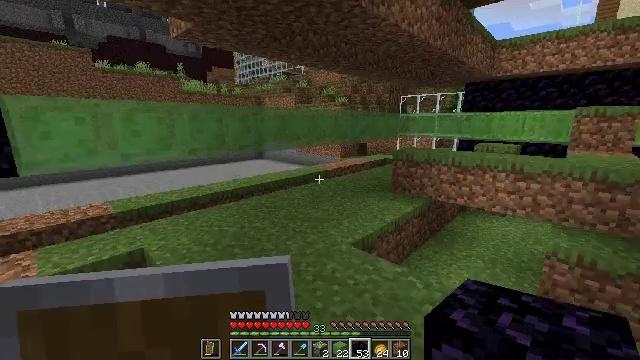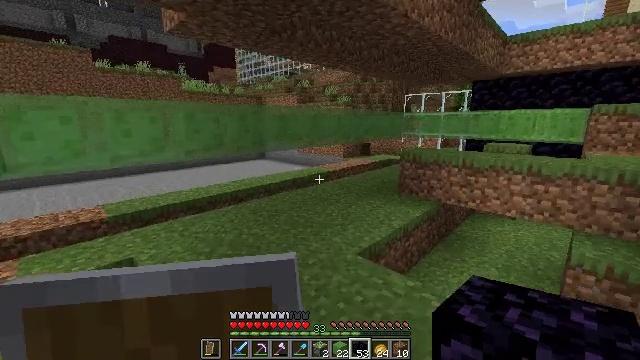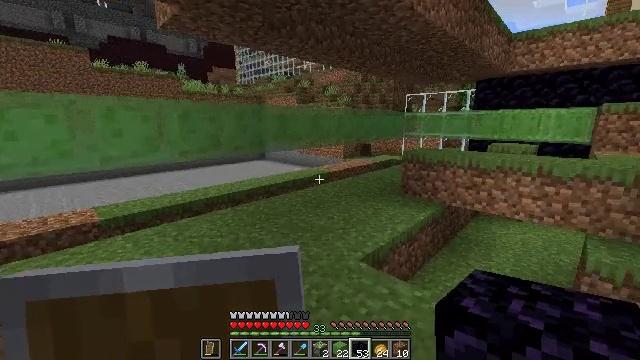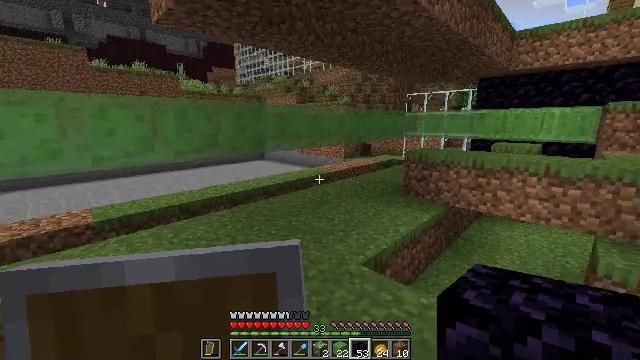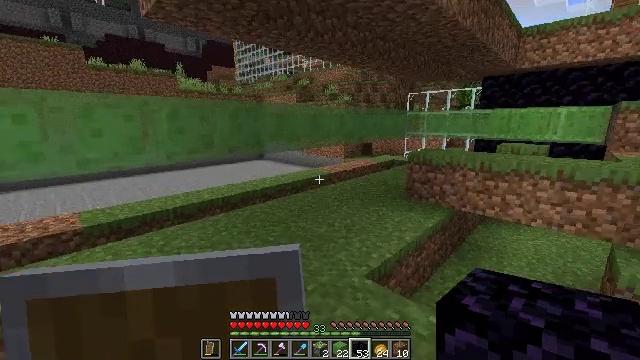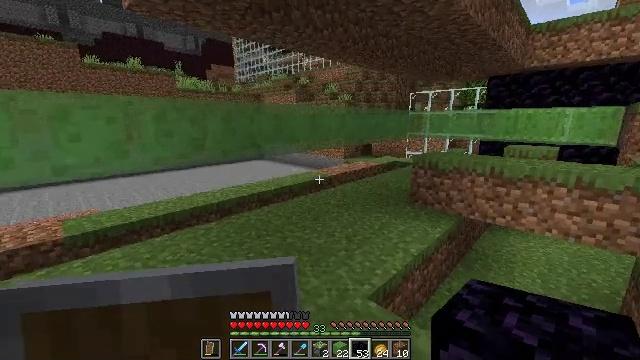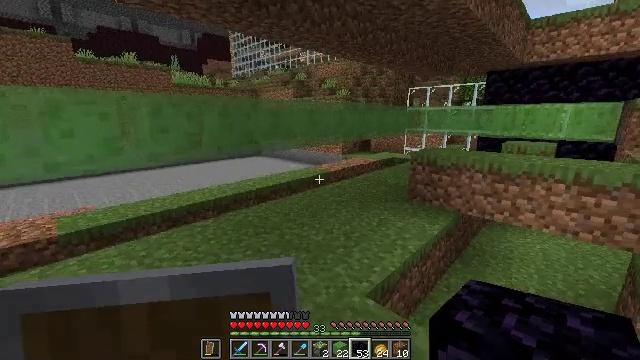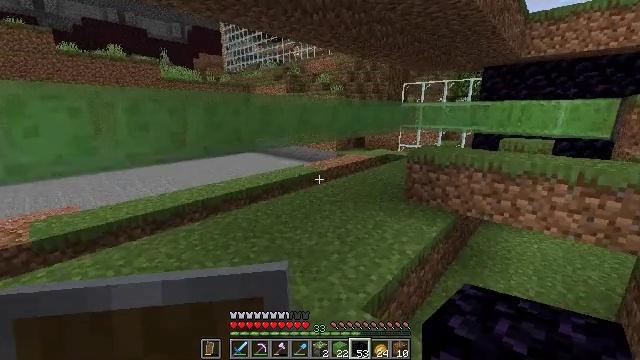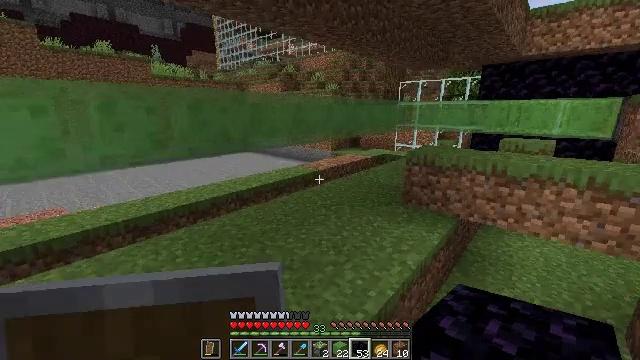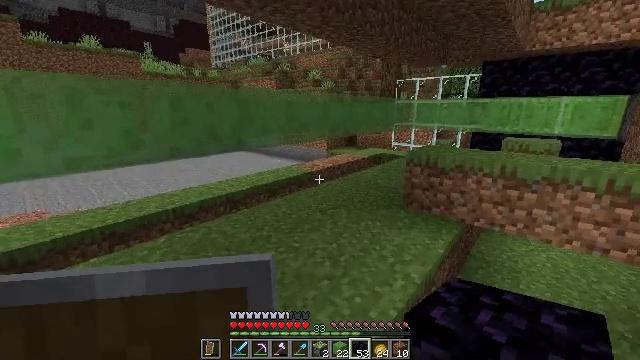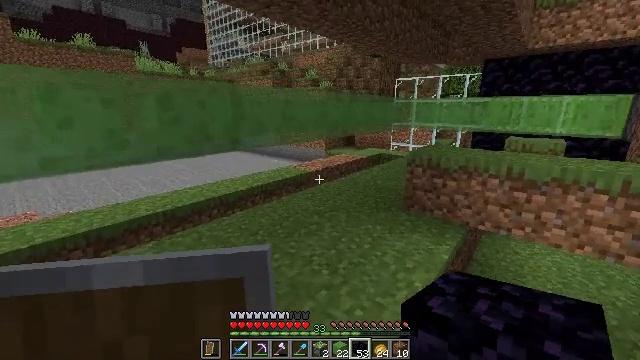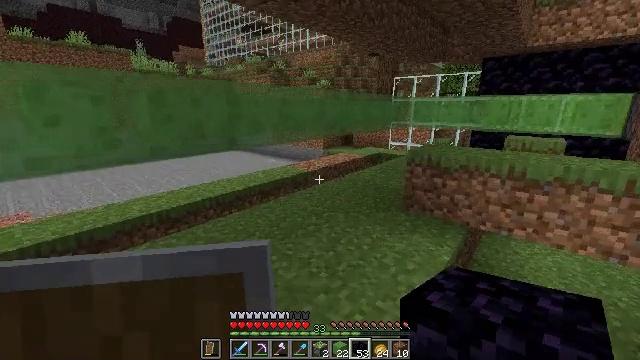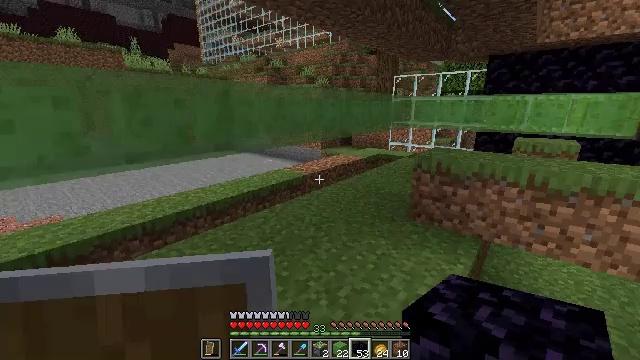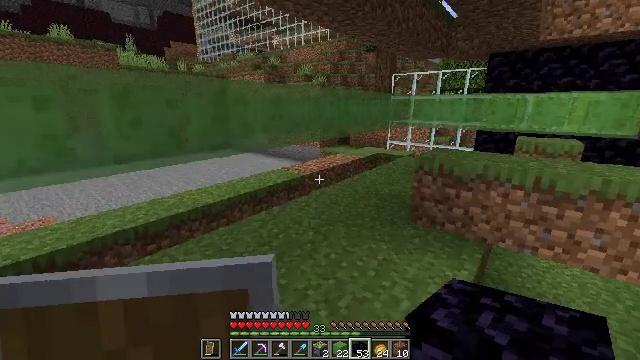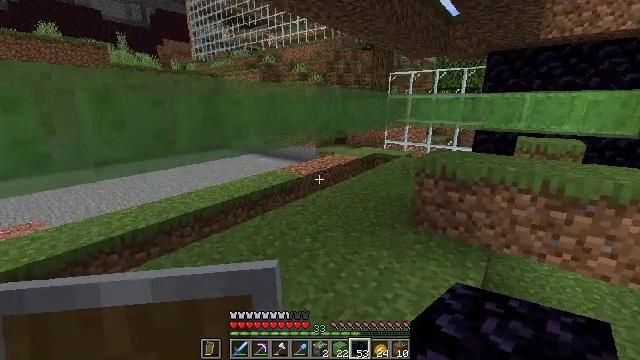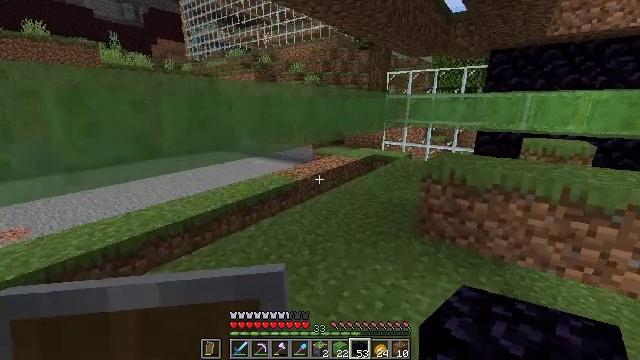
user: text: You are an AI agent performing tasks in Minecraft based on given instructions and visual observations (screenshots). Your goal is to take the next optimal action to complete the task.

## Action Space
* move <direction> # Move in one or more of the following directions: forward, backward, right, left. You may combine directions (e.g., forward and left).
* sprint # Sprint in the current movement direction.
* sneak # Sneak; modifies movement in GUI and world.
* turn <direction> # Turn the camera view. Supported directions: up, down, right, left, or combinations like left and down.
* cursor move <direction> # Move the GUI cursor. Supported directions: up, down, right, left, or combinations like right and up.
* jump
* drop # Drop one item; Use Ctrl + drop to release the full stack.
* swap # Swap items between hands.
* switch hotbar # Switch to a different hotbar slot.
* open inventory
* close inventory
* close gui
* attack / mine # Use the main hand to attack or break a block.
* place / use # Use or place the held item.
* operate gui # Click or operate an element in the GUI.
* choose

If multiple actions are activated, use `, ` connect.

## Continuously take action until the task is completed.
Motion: motion action
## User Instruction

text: Attack the slime block to pick it up.
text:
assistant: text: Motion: move forward
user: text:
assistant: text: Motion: move forward
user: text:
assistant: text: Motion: move forward
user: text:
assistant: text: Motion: move forward
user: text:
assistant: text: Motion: move forward
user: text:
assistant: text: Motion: move forward
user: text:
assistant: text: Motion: move forward, turn right
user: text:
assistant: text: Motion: move forward, turn right
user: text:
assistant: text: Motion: move forward
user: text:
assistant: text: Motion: move forward
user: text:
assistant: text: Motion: move forward
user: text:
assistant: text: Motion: move forward
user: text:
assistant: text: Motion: move forward
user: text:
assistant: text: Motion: move forward
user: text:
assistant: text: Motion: move forward
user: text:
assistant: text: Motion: move forward, turn right
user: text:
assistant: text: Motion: move forward, turn right
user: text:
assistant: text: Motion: move forward, turn right
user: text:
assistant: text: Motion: move forward, turn right
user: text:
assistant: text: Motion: move forward, turn right
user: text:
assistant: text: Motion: move forward, turn right
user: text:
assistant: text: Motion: move forward, turn right
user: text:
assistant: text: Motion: move forward, turn right
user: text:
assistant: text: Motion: move forward, turn right
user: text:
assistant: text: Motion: move forward
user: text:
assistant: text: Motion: move forward
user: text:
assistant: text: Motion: move forward
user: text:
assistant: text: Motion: move forward
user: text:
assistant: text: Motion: move forward
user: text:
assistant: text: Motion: move forward